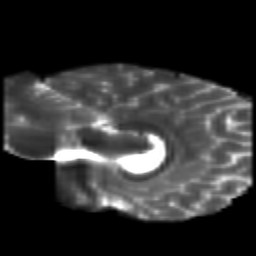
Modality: T2w
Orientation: sagittal
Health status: healthy
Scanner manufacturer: siemens
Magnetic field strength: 3 T
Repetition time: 10 s
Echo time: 0.092 s